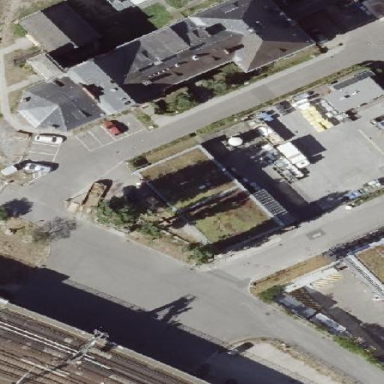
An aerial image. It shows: Service building with flat roof.